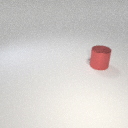
large red metal cylinder